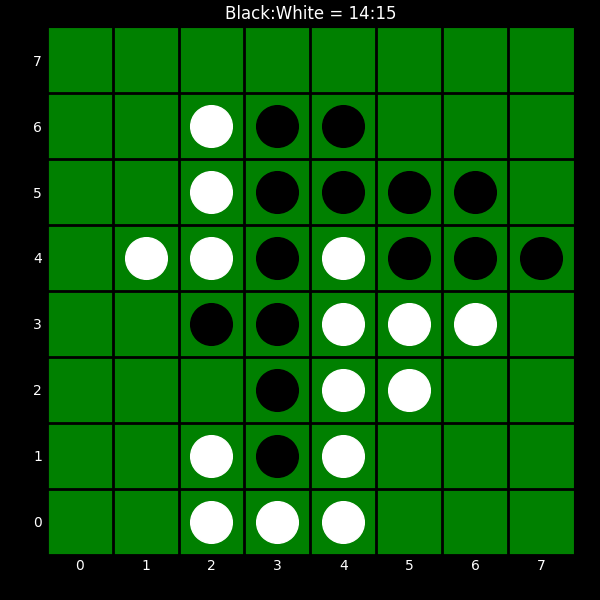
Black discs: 14
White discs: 15